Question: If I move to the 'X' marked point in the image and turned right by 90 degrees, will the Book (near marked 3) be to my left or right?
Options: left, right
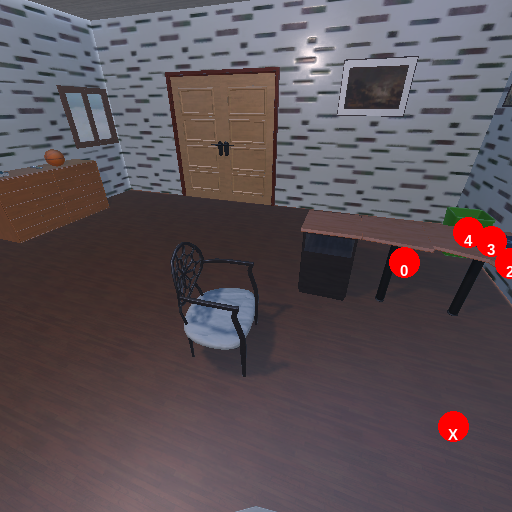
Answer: left